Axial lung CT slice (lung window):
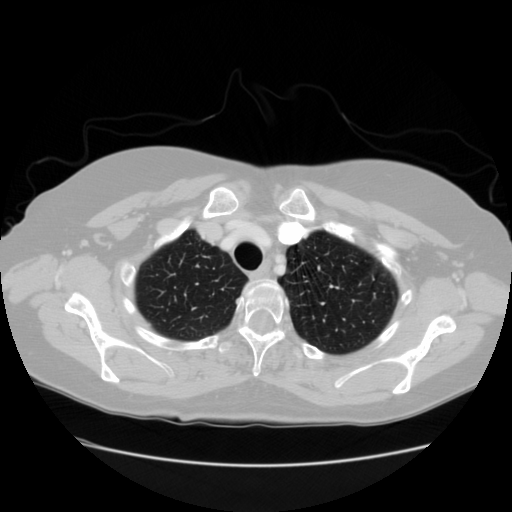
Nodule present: no